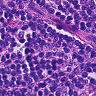
Metastatic tissue present: no